Question:
All the tabs have been removed after clicking yes to something which I don't know. Now I cant edit provisioning and so on. What to do to get it back?
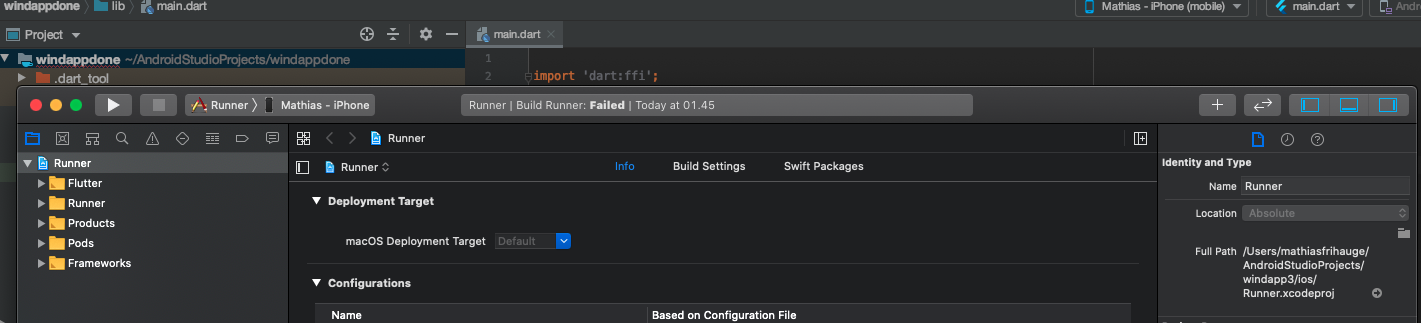
Answer: I think you want to tap the icon that's straight left of "Info" (highlighted in blue), left of the app name (slightly above and left of "Deployment Target").